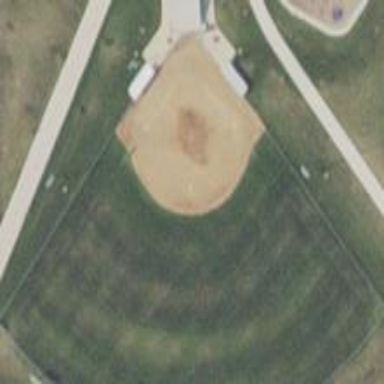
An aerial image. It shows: Softball pitch for leisure land activities.